Question: I'd like to have a UILabel stay on top of a node in ARKit, similar to the dimensions labels in iOS 12's Measure app.
I've tried adding the label as a plane node and using a billboard constraint, but then the text gets smaller as you move away, which isn't ideal.
At WWDC, they referred to this as Screen Space, but didn't say how to achieve it.
Thanks in advance!
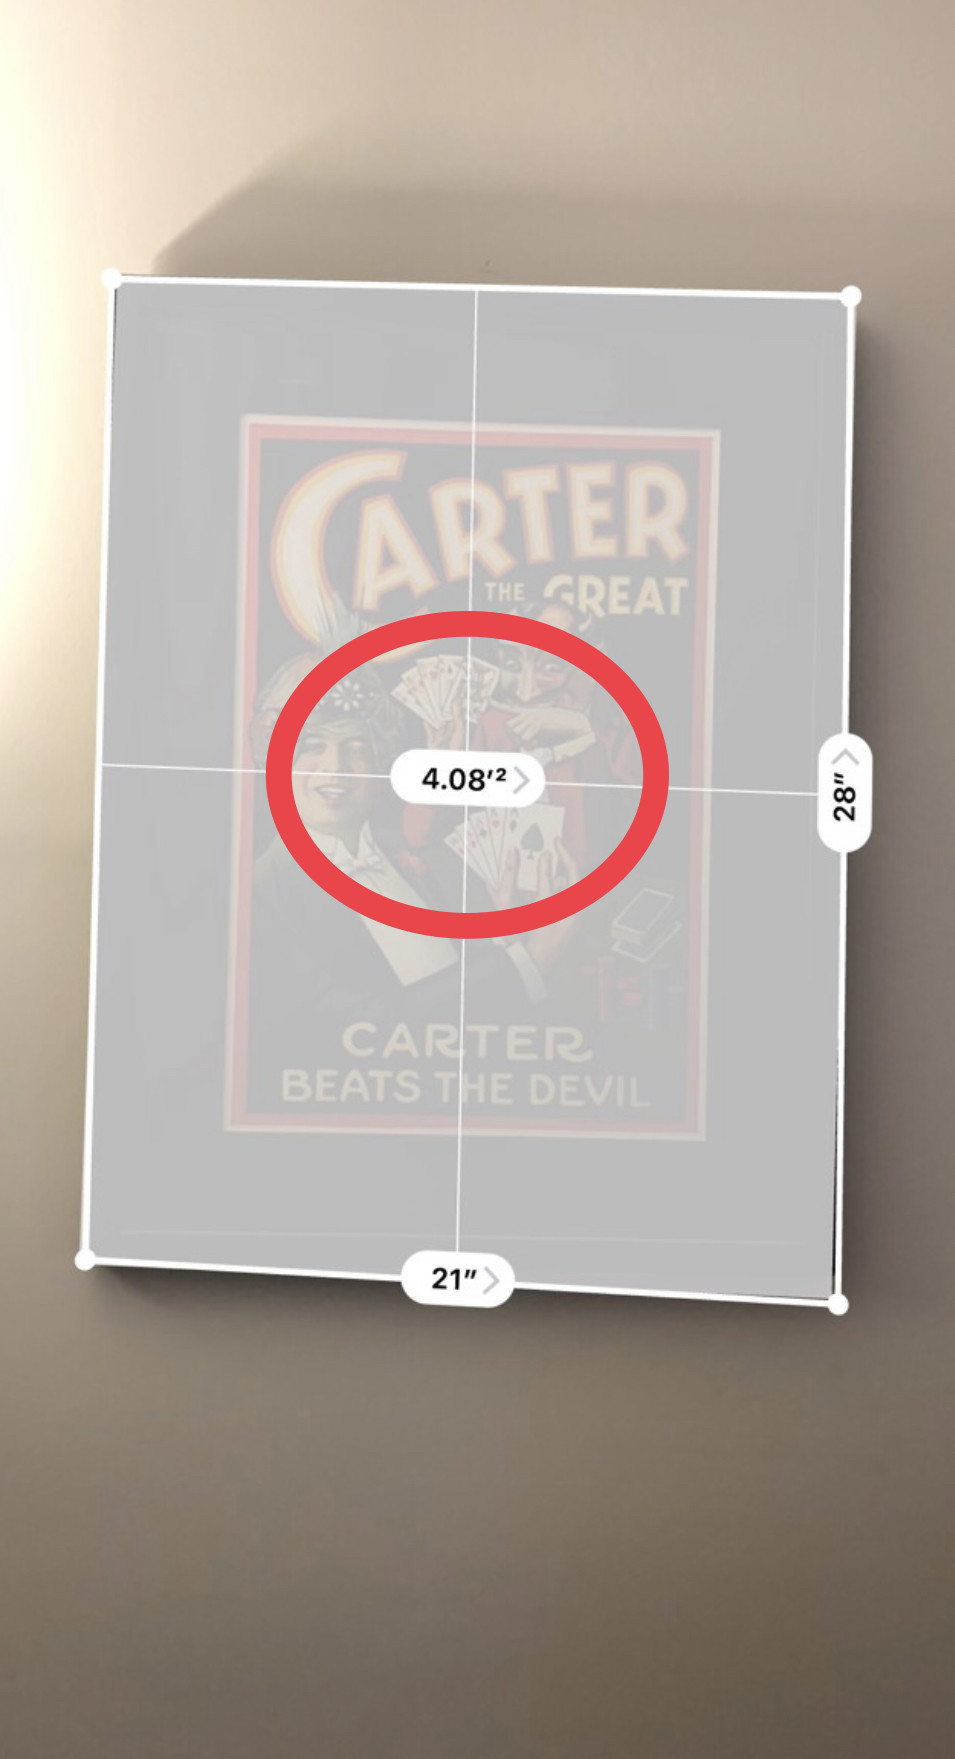
Answer: I've come up with the following solution to make it work.
First, I create the UILabel and add it as a subview. Next, I convert the position of the node I want to follow to screen coordinates in 'renderer(_: updateAtTime:)'. Now the label follows the node correctly and stays fixed in scale. However, the label stays horizontal to the screen, which looks weird. To make it stay horizontal to the world, I rotate the label according to the ARCamera's yaw (z rotation).
'''
func renderer(_ renderer: SCNSceneRenderer, updateAtTime time: TimeInterval) {
// Convert the node's position to screen coordinates
let screenCoordinate = self.sceneView.projectPoint(node.position)
DispatchQueue.main.async {
// Move the label
label.center = CGPoint(x: CGFloat(screenCoordinate.x), y: CGFloat(screenCoordinate.y))
// Hide the label if the node is "behind the screen"
label.isHidden = (screenCoordinate.z > 1)
// Rotate the label
if let rotation = sceneView.session.currentFrame?.camera.eulerAngles.z {
label.transform = CGAffineTransform(rotationAngle: CGFloat(rotation + Float.pi/2))
}
}
}
'''